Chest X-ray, PA view. Patient: 47 years old, sex M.
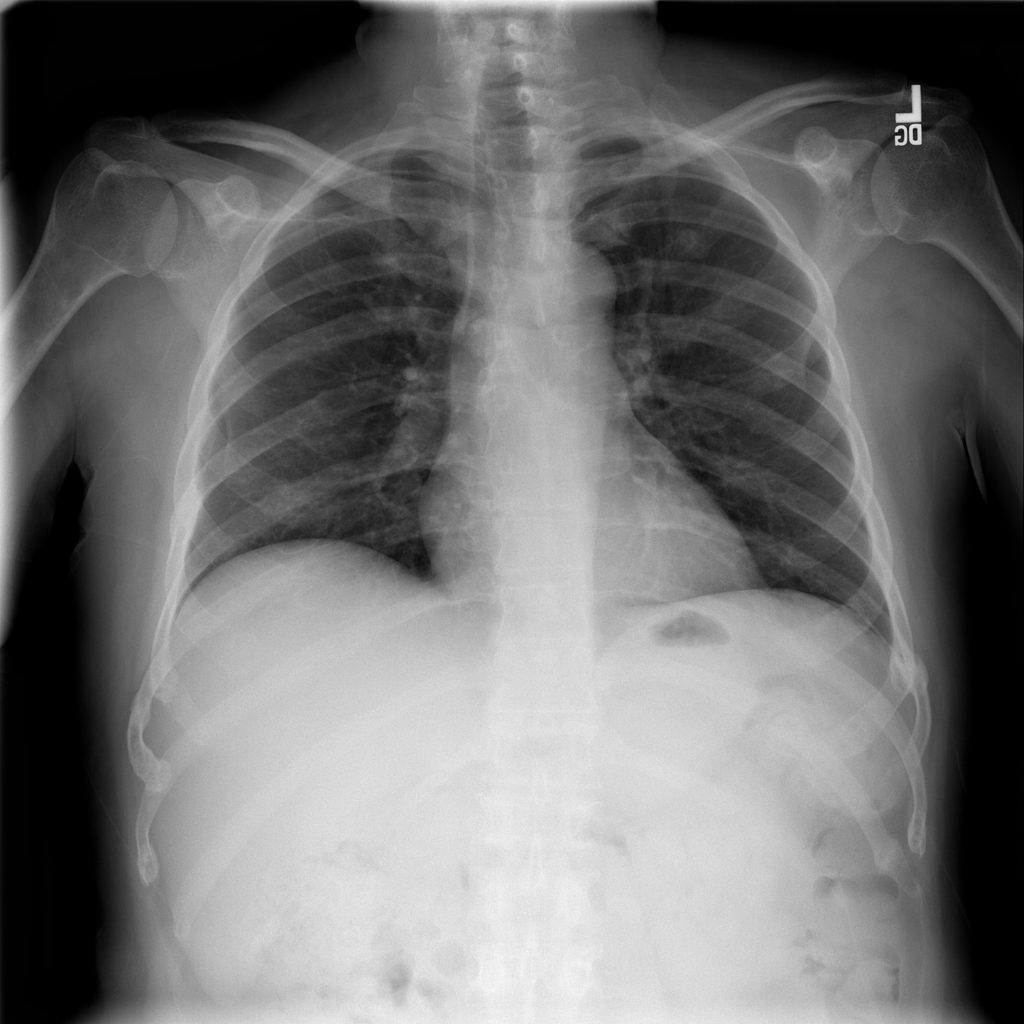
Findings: No Finding